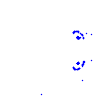
Particle: proton